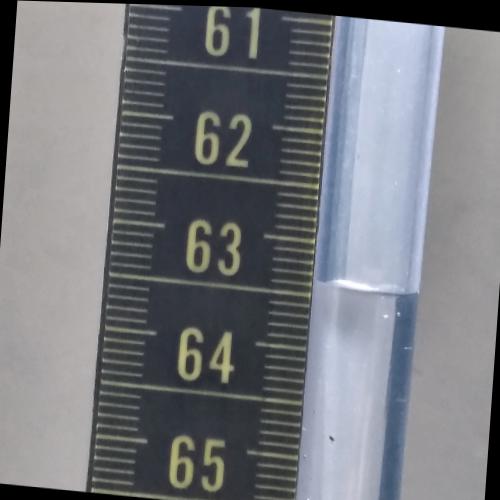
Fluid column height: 63.4 cm